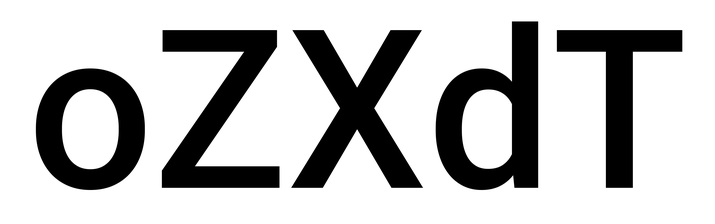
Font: Roboto_Medium